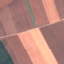
Land use / land cover class: AnnualCrop